Question: Hello I m getting firstname, lastname and mobile number from below code
'''
- (BOOL)peoplePickerNavigationController:(ABPeoplePickerNavigationController *)peoplePicker shouldContinueAfterSelectingPerson:(ABRecordRef)person property:(ABPropertyID)property identifier:(ABMultiValueIdentifier)identifier
{
NSString* name = (NSString *)ABRecordCopyValue(person,
kABPersonFirstNameProperty);
firstNameLabel.text = name;
[name release];
NSString *lastName =(NSString *)ABRecordCopyValue(person, kABPersonLastNameProperty);
lastNameLabel.text = lastName;
[lastName release];
if (property == kABPersonPhoneProperty) {
ABMultiValueRef multiPhones = ABRecordCopyValue(person, kABPersonPhoneProperty);
for(CFIndex i = 0; i < ABMultiValueGetCount(multiPhones); i++) {
if(identifier == ABMultiValueGetIdentifierAtIndex (multiPhones, i)) {
CFStringRef phoneNumberRef = ABMultiValueCopyValueAtIndex(multiPhones, i);
CFRelease(multiPhones);
NSString *phoneNumber = (NSString *) phoneNumberRef;
numberLabel.text = [NSString stringWithFormat:@"%@", phoneNumber];
// [phoneNumber release];
// CFRelease(phoneNumberRef);
}
//CFRelease(multiPhones);
}
}
[self dismissModalViewControllerAnimated:YES];
return NO;
}
'''
And I am getting leaks.. Here is screen shot. Please help me to resolve leaks

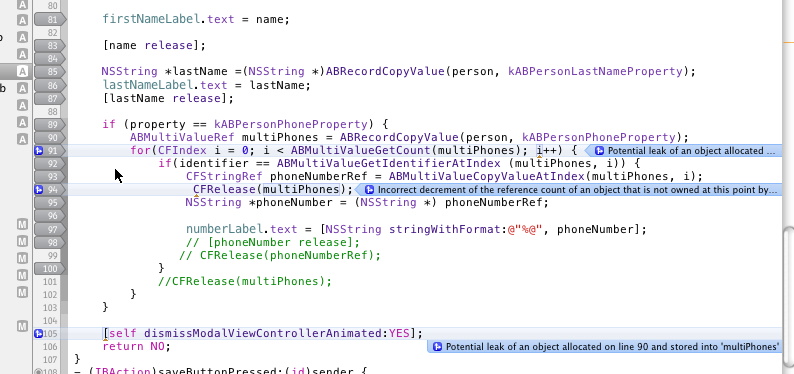
Answer: Please check the code
'''
if (property == kABPersonPhoneProperty) {
ABMultiValueRef multiPhones = ABRecordCopyValue(person, kABPersonPhoneProperty);
for(CFIndex i = 0; i < ABMultiValueGetCount(multiPhones); i++) {
if(identifier == ABMultiValueGetIdentifierAtIndex (multiPhones, i)) {
CFStringRef phoneNumberRef = ABMultiValueCopyValueAtIndex(multiPhones, i);
NSString *phoneNumber = (NSString *) phoneNumberRef;
numberLabel.text = [NSString stringWithFormat:@"%@", phoneNumber];
// [phoneNumber release];
CFRelease(phoneNumberRef);
}
}
CFRelease(multiPhones);
}
'''